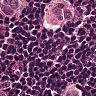
Metastatic tissue present: yes